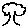
Label: tree